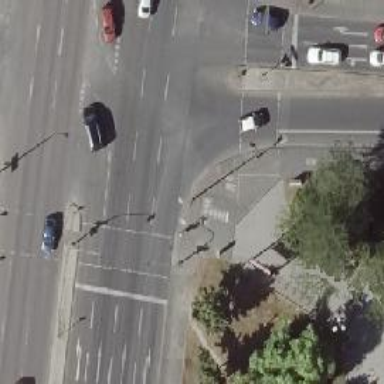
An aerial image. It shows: Asphalt sidewalk along the footway.